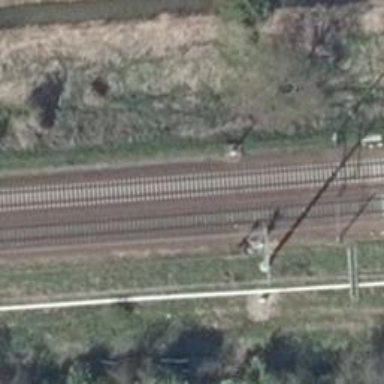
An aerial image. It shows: Railway track with contact line for electrification.